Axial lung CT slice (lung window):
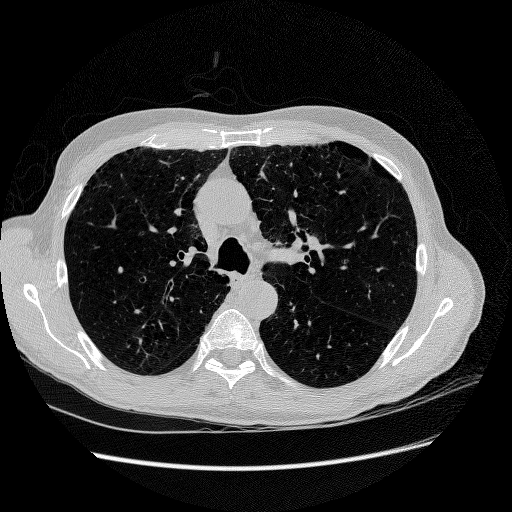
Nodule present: no